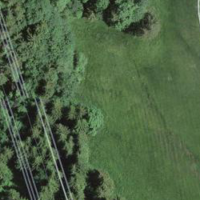
EUNIS habitat code: 25
Species observed at this site:
Dactylorhiza majalis
Menyanthes trifoliata
Filipendula ulmaria